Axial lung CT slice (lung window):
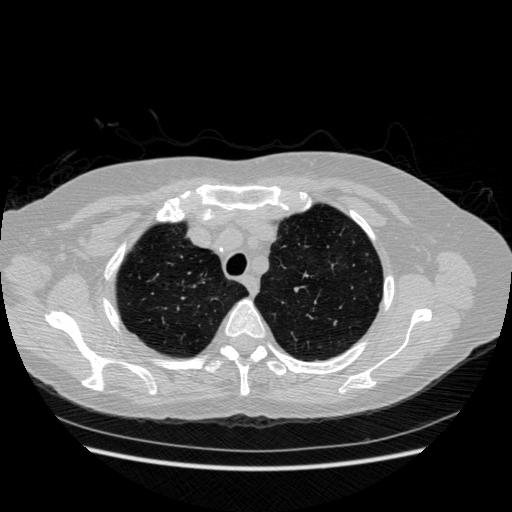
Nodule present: no